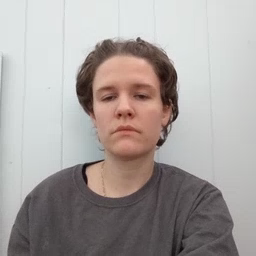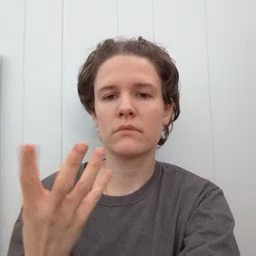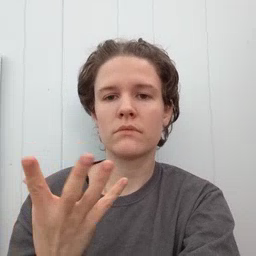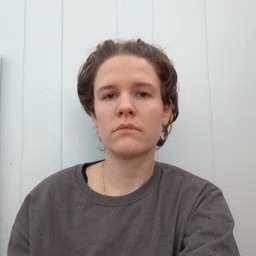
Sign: many